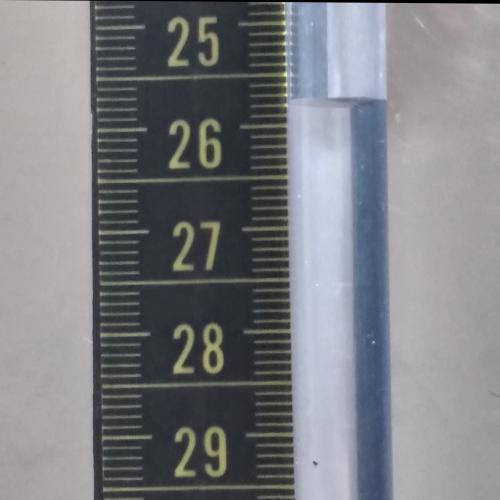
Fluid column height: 25.7 cm